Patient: sex M, age 52
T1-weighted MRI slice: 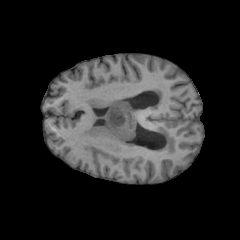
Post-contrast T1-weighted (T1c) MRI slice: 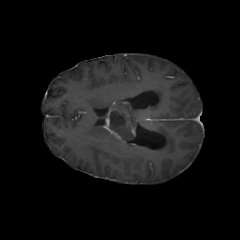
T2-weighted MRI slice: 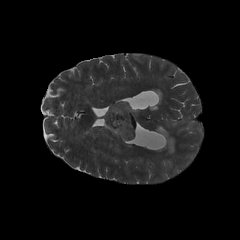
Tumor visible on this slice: yes
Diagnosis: Glioblastoma, IDH-wildtype
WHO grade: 4